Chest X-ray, PA view. Patient: 9 years old, sex M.
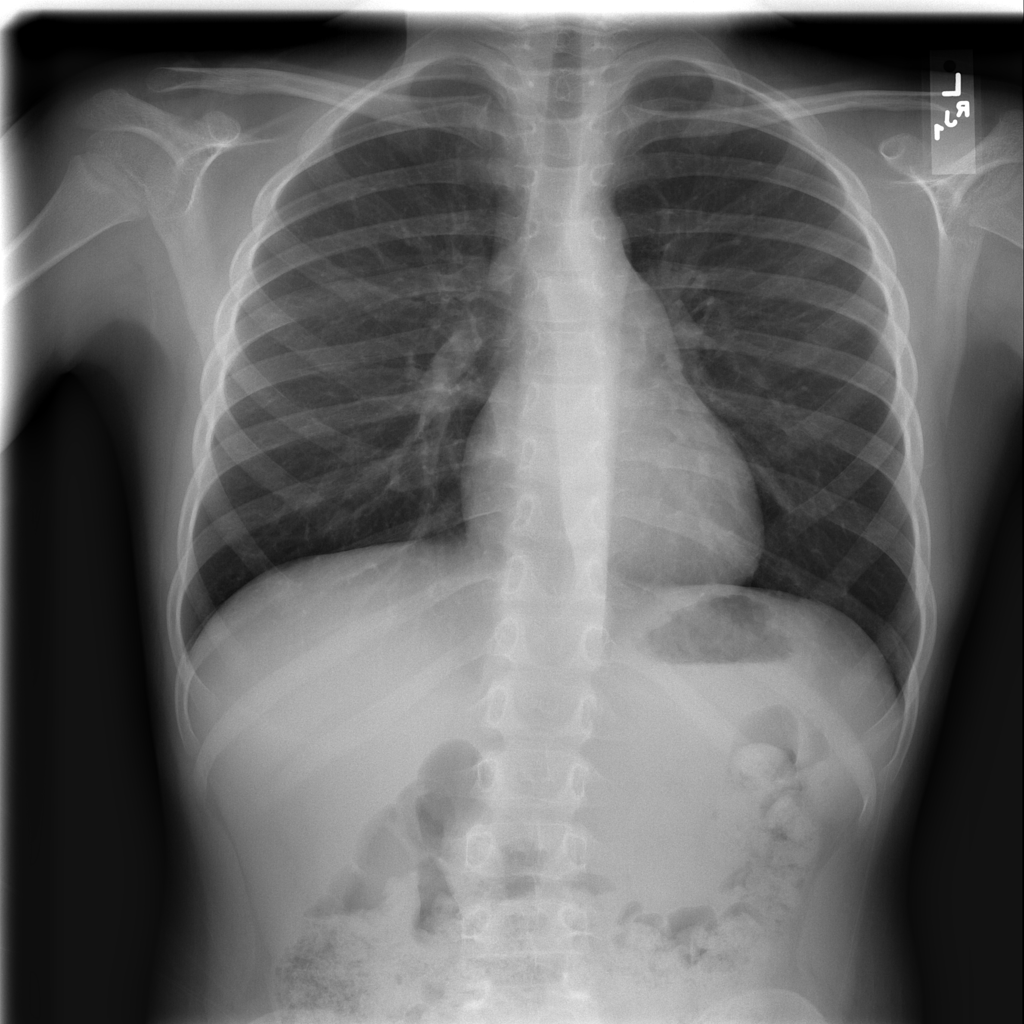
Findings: No Finding